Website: bh-photo
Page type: customer-info-address
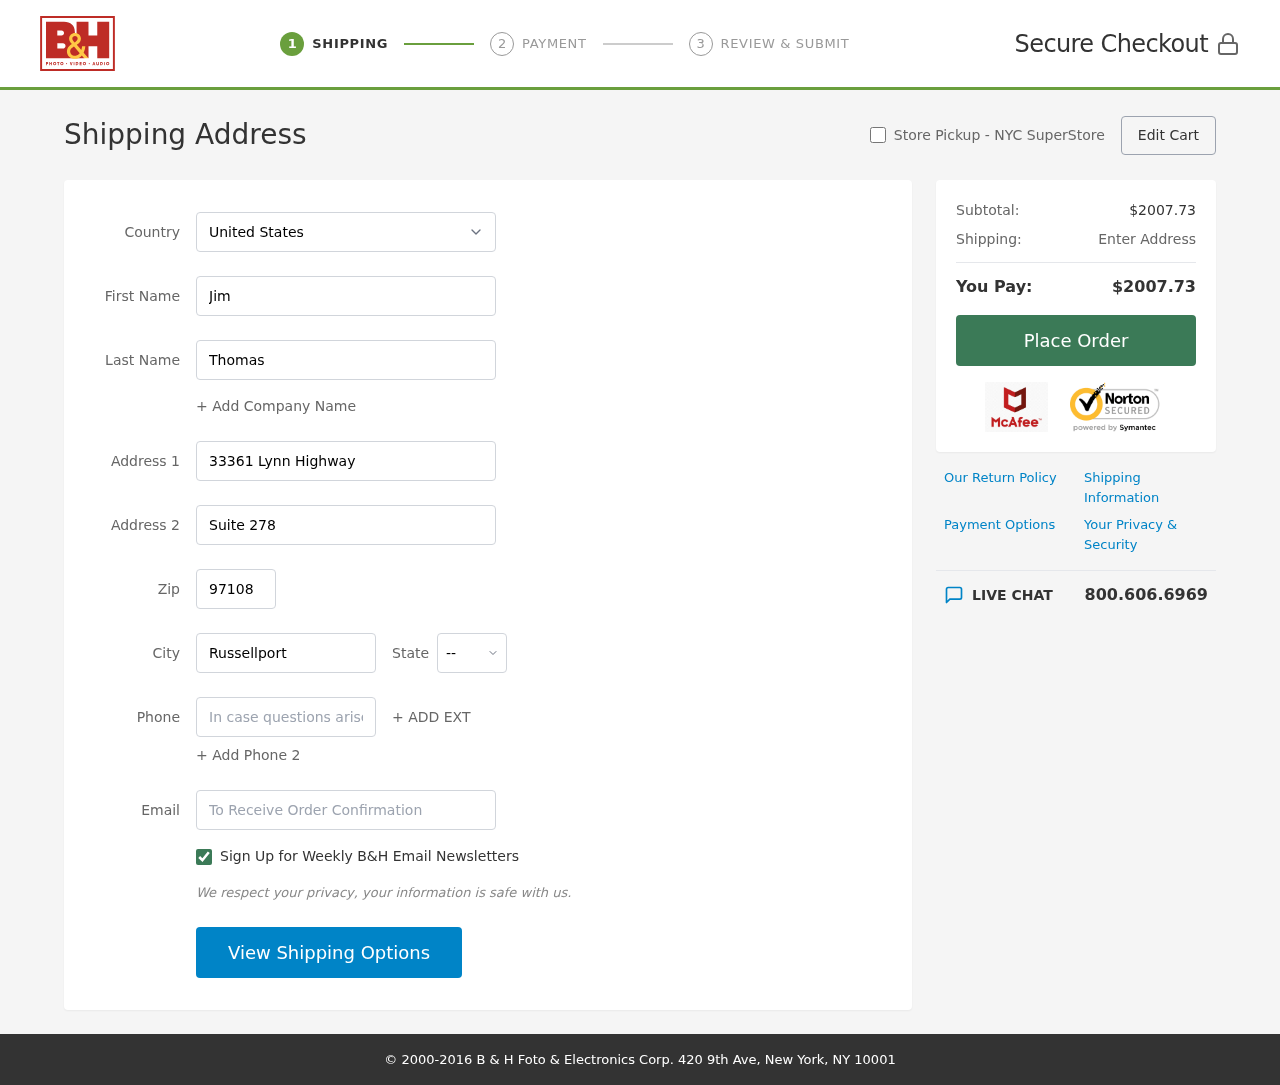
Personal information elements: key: PII_CITY
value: Russellport
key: PII_COUNTRY
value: United States
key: PII_EMAIL
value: jim.thomas@hotmail.com
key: PII_FIRSTNAME
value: Jim
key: PII_LASTNAME
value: Thomas
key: PII_PHONE
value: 9033004512
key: PII_POSTCODE
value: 97108
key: PII_STATE_ABBR
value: ND
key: PII_STREET
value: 33361 Lynn Highway
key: PII_STREET2
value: Suite 278
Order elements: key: ORDER_SUBTOTAL
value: $2007.73
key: ORDER_TOTAL
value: $2007.73